The image is the raw time-domain waveform of a rolling-element bearing's vibration signal. Determine the bearing's health state. Answer with exactly one of: normal, inner_race, outer_race, ball.
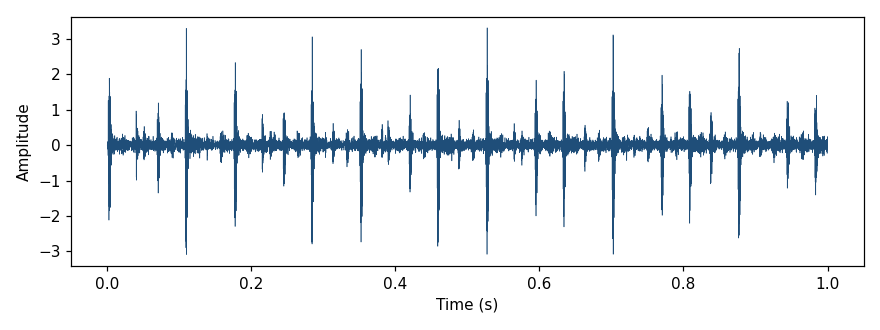
Answer: outer_race